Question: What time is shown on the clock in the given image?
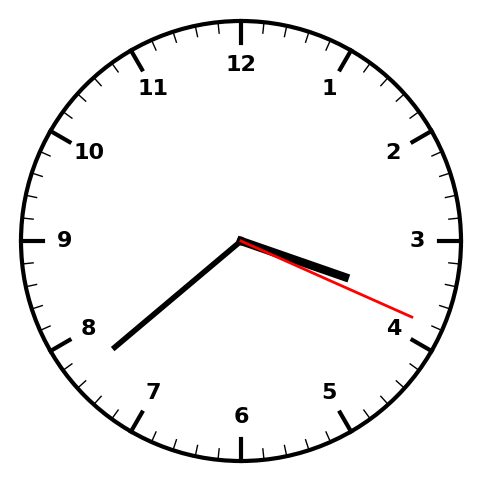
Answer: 03:38:19